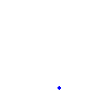
Particle: proton